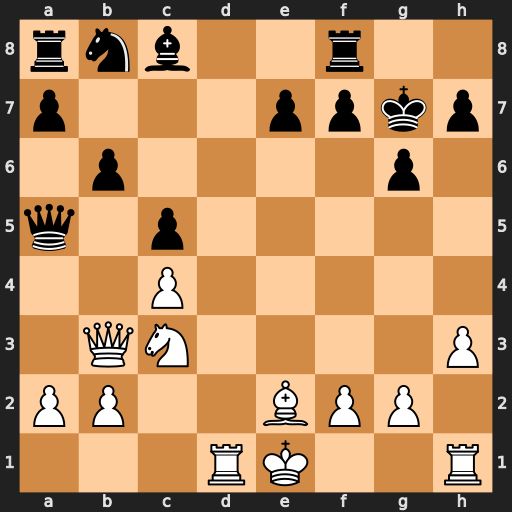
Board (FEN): rnb2r2/p3ppkp/1p4p1/q1p5/2P5/1QN4P/PP2BPP1/3RK2R
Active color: w
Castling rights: K
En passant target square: -
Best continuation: Bf3 Nc6 Bxc6